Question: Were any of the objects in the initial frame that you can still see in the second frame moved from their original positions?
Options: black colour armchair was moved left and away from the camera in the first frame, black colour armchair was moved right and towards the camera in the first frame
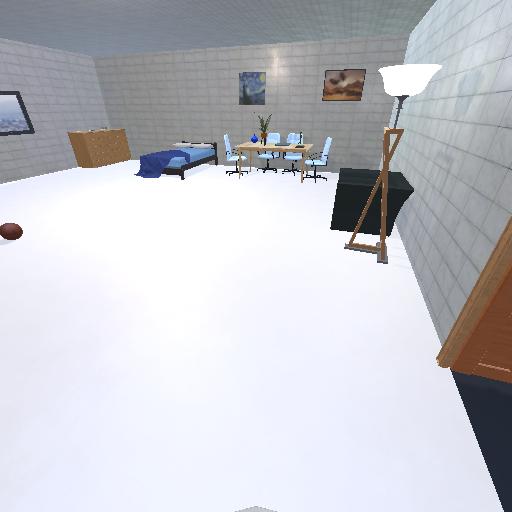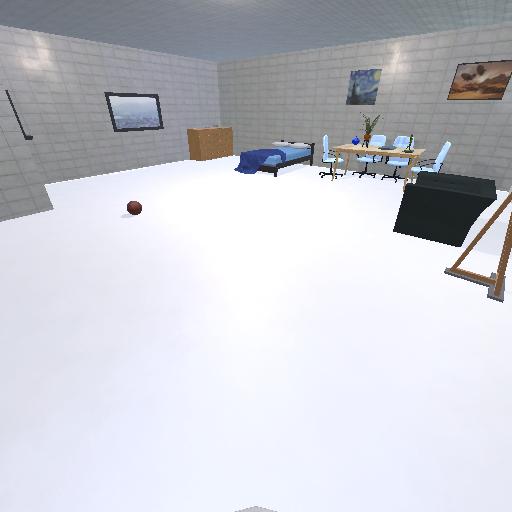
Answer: black colour armchair was moved left and away from the camera in the first frame